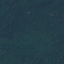
Label: Forest